Interaction volume radius: 5 \u00c5
Interaction volume height: 45 \u00c5
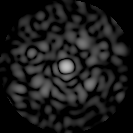
Disorder parameter: 0.8326